Field crop: tomato
Growth stage: 1
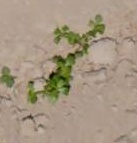
Species: portulaca